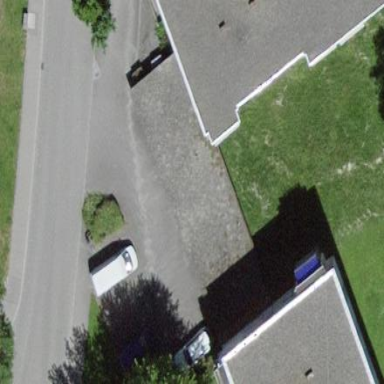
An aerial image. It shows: Flat roofed garages.